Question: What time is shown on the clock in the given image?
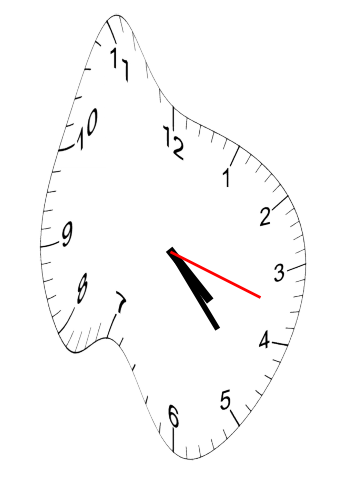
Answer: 04:23:18